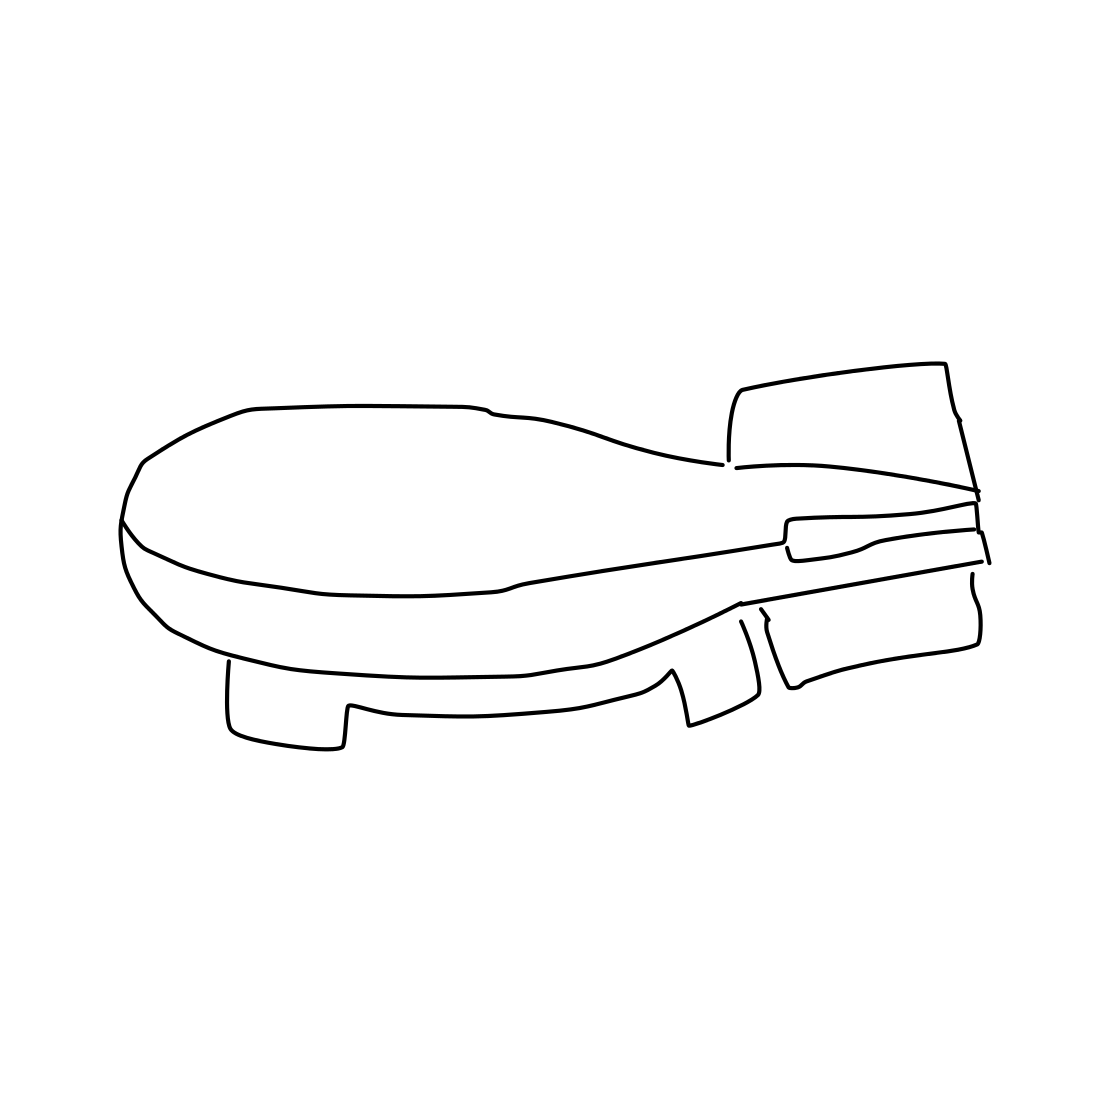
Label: blimp